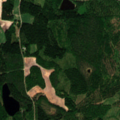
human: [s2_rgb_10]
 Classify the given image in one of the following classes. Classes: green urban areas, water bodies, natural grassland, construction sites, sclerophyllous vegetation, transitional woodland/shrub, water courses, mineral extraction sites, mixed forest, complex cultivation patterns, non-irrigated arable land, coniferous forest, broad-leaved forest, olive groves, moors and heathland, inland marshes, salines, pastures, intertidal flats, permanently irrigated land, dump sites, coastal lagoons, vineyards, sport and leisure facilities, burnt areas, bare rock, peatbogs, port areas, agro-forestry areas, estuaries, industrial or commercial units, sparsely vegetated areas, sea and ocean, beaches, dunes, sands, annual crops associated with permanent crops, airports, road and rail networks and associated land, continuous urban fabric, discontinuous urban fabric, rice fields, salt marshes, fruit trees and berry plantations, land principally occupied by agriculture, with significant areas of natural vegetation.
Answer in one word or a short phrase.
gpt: land principally occupied by agriculture, with significant areas of natural vegetation, broad-leaved forest, mixed forest